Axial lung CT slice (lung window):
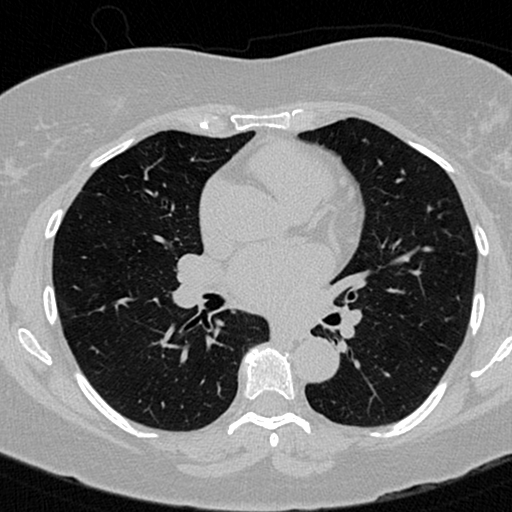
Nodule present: no